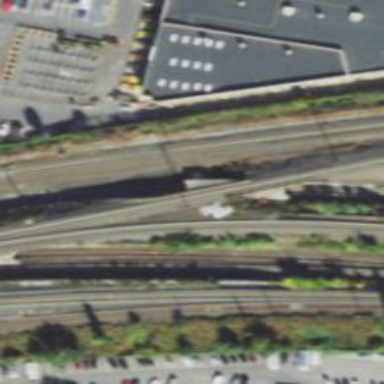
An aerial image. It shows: Railway track with contact line for electrification.